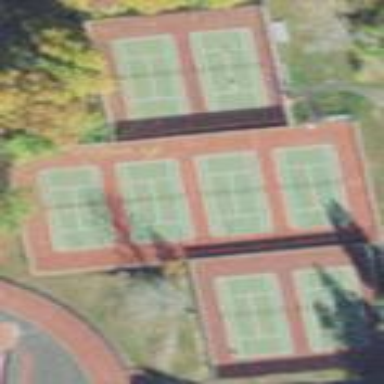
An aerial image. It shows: Tennis court on the leisure land pitch.